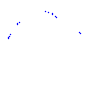
Particle: kaon